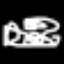
Label: squiggle